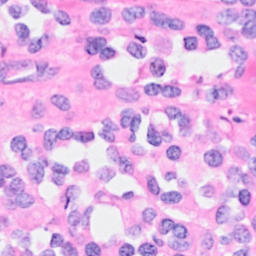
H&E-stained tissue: Breast